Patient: sex F, age 65
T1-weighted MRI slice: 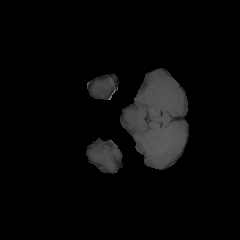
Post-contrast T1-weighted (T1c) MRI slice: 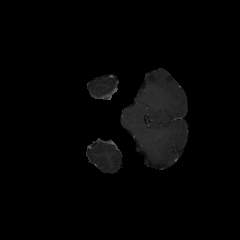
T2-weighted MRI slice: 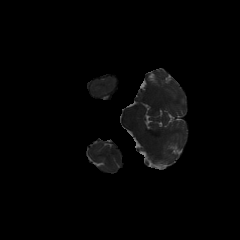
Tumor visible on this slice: no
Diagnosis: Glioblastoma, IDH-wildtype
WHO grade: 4